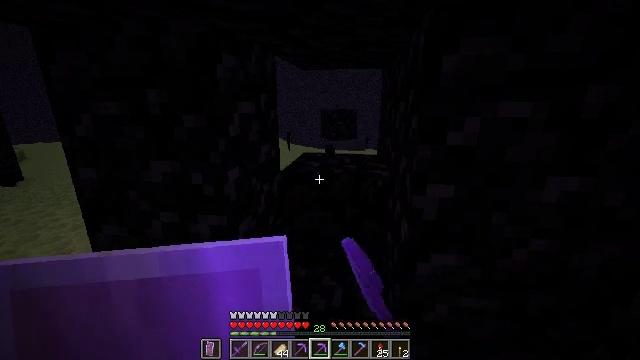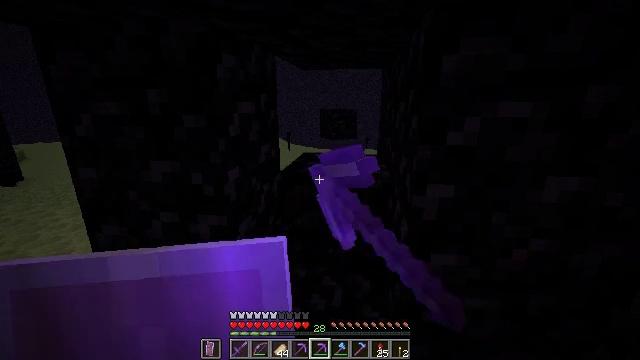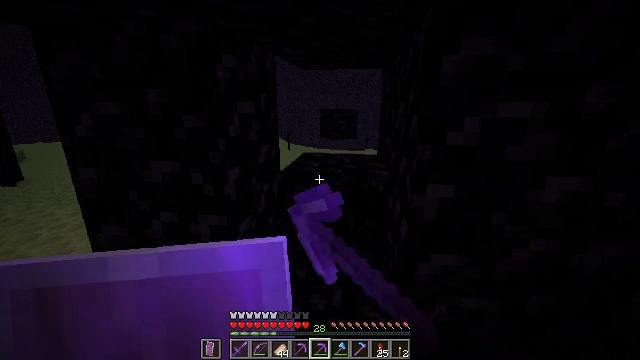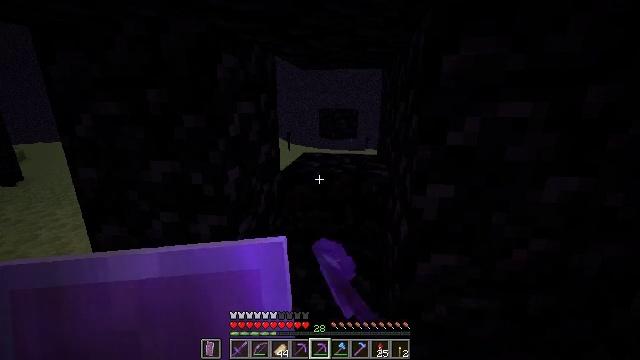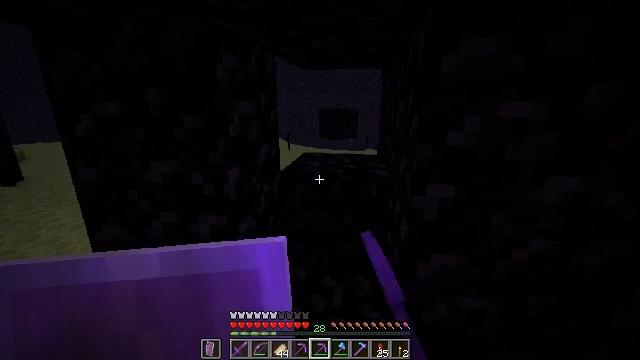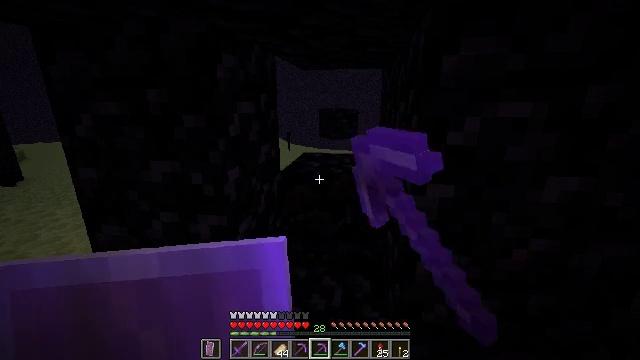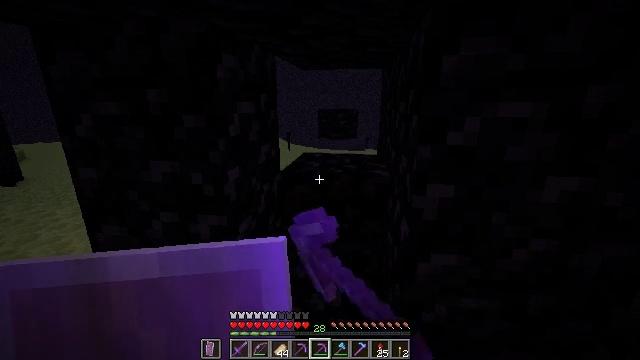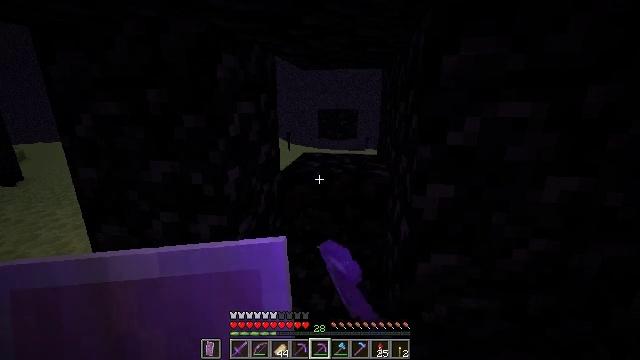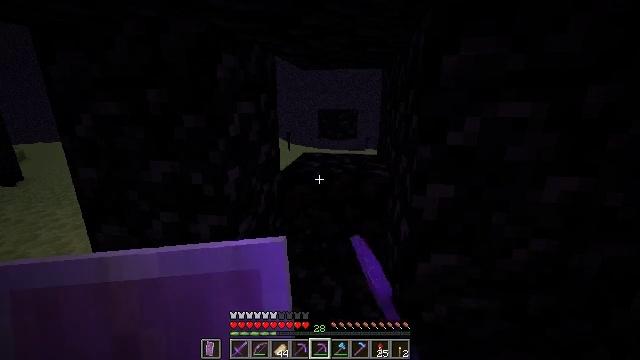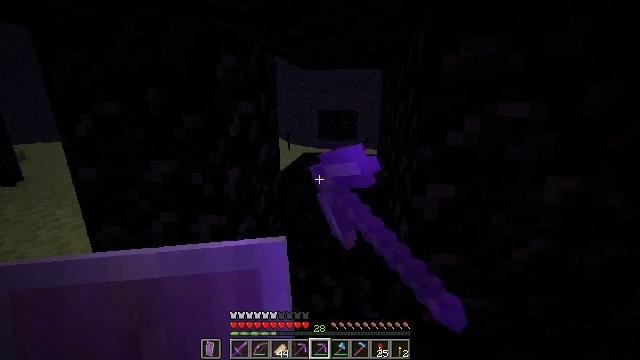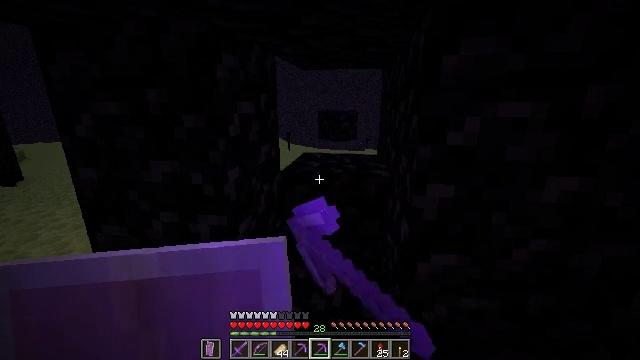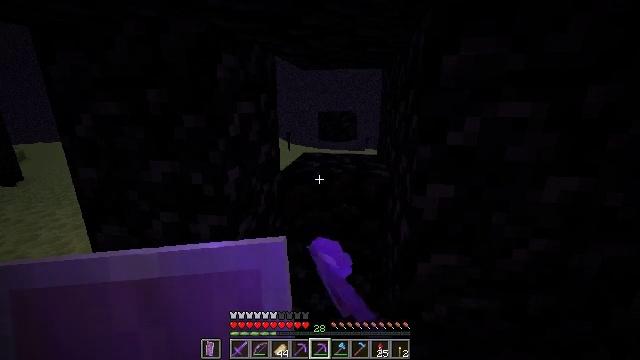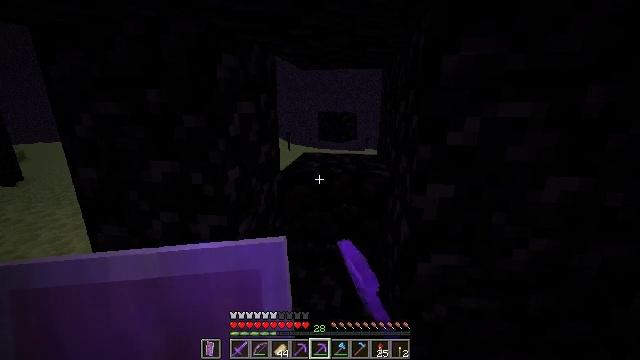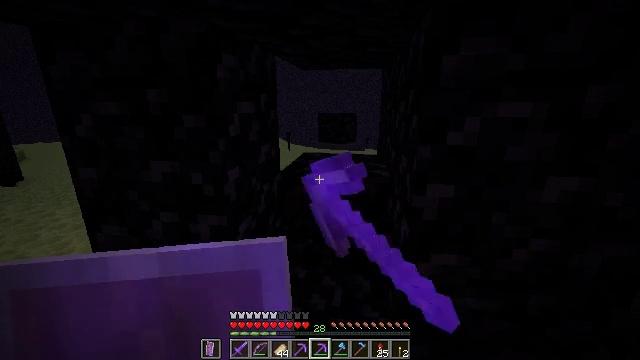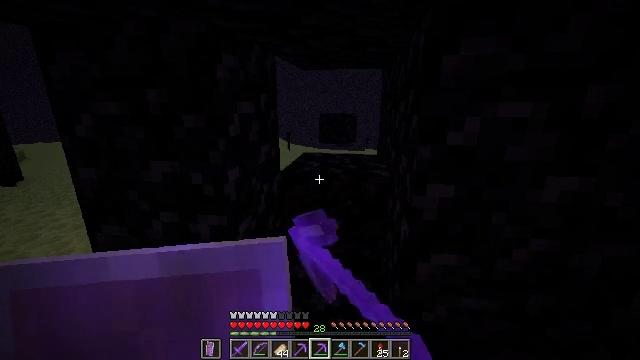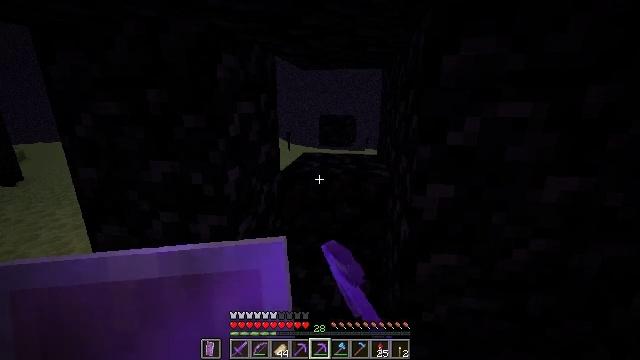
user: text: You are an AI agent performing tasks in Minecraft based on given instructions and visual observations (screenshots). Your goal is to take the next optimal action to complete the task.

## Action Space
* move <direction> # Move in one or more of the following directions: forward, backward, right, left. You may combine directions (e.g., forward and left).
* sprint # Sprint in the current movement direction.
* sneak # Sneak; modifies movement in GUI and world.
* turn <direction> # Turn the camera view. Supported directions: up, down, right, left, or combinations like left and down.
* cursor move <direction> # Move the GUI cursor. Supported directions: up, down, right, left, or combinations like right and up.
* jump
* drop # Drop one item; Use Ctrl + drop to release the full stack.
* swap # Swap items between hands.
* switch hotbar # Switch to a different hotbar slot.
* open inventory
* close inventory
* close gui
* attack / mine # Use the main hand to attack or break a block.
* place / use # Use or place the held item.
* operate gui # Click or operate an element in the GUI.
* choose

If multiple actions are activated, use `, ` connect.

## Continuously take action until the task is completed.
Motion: motion action
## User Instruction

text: Harvest obsidian for portal building.
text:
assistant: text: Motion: attack / mine
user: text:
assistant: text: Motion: attack / mine
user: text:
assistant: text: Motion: attack / mine
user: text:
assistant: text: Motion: attack / mine
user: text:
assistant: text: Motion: attack / mine
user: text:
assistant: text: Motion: attack / mine
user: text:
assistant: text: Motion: attack / mine
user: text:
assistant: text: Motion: attack / mine
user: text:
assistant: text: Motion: attack / mine
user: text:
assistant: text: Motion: attack / mine
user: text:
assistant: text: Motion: attack / mine
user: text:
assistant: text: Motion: attack / mine
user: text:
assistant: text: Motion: attack / mine
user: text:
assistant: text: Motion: attack / mine
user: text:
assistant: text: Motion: attack / mine
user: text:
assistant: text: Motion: attack / mine
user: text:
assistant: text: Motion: attack / mine
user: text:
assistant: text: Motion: attack / mine
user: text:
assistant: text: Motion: attack / mine
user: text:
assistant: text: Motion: attack / mine
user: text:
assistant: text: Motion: attack / mine
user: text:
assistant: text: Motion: attack / mine
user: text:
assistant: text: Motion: attack / mine
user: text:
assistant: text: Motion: attack / mine
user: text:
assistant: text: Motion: attack / mine
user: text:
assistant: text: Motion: attack / mine
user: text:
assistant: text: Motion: attack / mine
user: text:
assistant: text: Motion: attack / mine
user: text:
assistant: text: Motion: attack / mine
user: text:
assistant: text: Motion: attack / mine